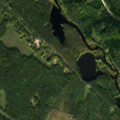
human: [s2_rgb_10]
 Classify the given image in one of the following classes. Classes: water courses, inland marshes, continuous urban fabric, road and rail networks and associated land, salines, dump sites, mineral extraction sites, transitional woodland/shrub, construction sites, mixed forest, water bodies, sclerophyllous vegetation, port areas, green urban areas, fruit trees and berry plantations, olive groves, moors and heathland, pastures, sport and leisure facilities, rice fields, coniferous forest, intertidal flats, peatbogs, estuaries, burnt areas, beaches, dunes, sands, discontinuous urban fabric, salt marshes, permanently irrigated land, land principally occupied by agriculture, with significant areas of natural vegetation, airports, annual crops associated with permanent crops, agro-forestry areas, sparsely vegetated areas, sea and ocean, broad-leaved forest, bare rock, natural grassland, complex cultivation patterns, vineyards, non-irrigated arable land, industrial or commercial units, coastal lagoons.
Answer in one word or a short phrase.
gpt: non-irrigated arable land, coniferous forest, transitional woodland/shrub